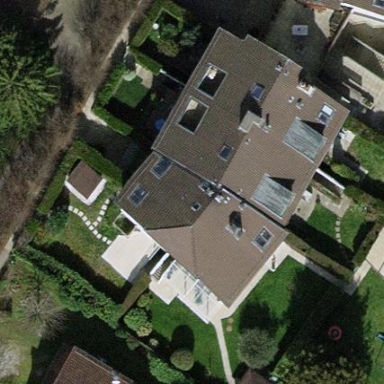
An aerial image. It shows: Garden enclosed by fence.